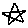
Label: star